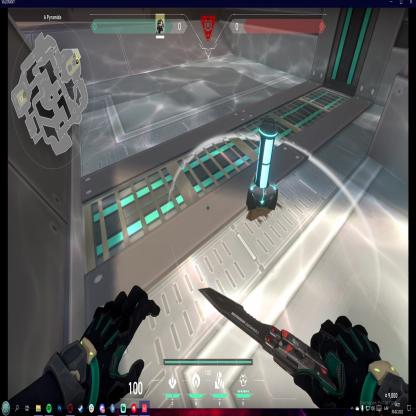
Label: planted spike